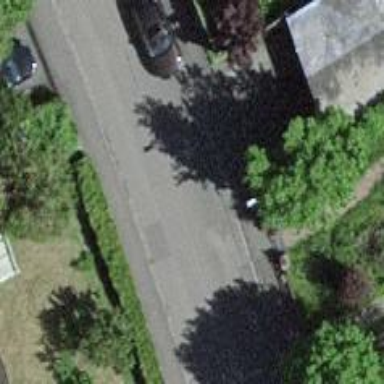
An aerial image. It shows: Smoothly paved residential road.